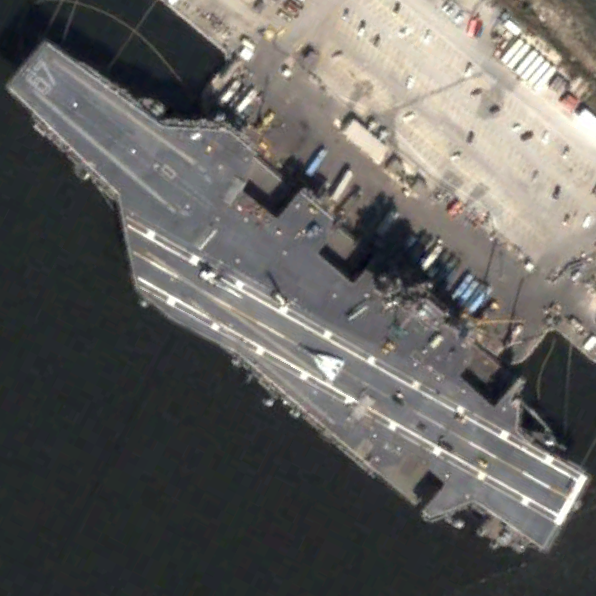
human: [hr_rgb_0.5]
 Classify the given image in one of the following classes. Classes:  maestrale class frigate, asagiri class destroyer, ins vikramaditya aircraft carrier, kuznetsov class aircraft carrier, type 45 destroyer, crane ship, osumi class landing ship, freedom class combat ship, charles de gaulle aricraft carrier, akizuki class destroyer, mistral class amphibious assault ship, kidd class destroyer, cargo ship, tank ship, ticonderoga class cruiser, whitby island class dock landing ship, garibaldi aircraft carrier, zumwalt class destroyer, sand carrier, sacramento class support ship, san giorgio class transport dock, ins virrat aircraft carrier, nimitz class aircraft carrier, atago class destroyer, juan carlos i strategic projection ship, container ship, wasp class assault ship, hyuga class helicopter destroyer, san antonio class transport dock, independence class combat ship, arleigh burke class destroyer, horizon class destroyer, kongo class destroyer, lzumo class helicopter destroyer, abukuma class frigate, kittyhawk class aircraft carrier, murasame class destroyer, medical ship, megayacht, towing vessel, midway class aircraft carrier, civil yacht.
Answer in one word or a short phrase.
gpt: KittyHawk class aircraft carrier